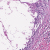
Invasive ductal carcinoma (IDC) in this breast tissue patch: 0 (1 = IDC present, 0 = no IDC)